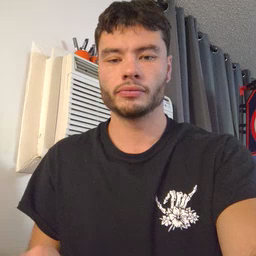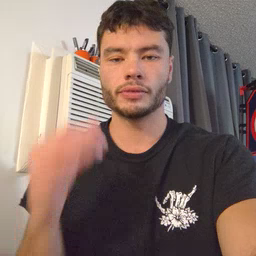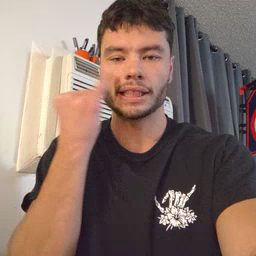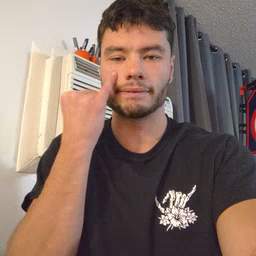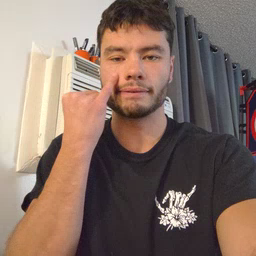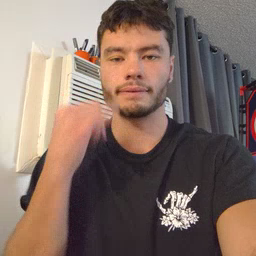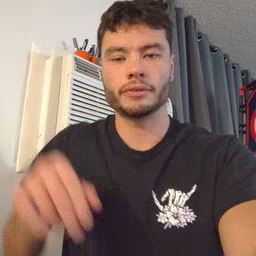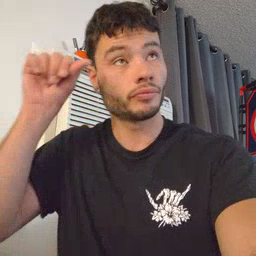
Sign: if